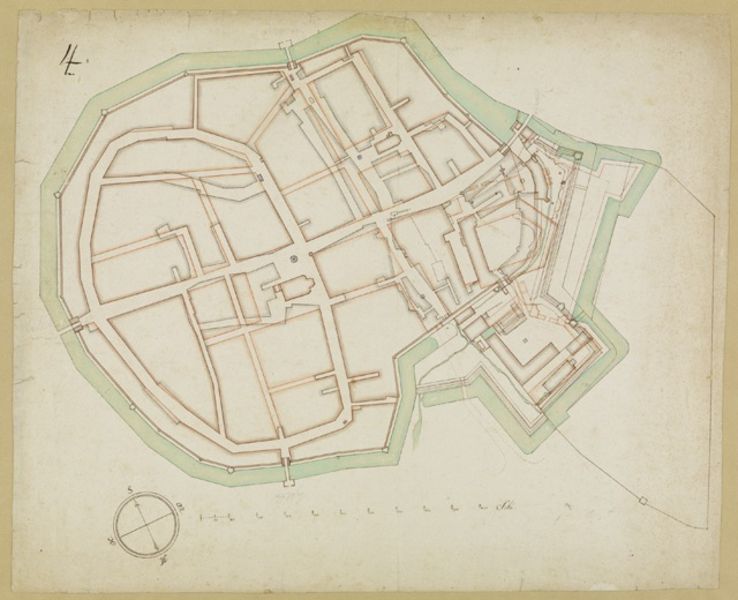
Titel: Die Stadt Durlach
Künstler: Thomas Lefebure
Standort: Karlsruhe
Institution: Staatliche Kunsthalle Karlsruhe
Schlagwörter: berg, wasser, fluss, grün, stadt, braun, orange, skizze, strasse, zeichnung, anlage, gebäude, haus, rot, weg, beige, wand, architektur, rahmen, signatur, häuser, hügel, norden, kirche, wege, blatt, rosa, garten, farbig, schrift, papier, ansicht, bogen, dorf, mauer, vergilbt, grenze, linien, platz, vogelperspektive, gerade, umriss, befestigung, straßen, vier, burg, draufsicht, festung, gassen, befestigt, seite, koloriert, entwurf, pergament, tore, karte, ziffer, mauern, mittelalter, siedlung, graben, stadtmauer, plan, zentrum, gelblich, burggraben, rötel, viereck, asymmetrie, oktogon, schutz, grundriss, aufriss, maßstab, bauplan, wall, archäologie, lageplan, aquarelliert, bebauung, plätze, stadtplan, burgmauer, befestigungsanlage, wassergraben, bastion, verteidigung, asymmetrisch, himmelsrichtung, genordet, himmelsrichtungen, windrose, kompass, nord, festungsmauern, nordpfeil, glacis, ummauert, sa, 4, festungsplan, staßen, bastie, ringstadt, eingenordet, papierr, bastillion